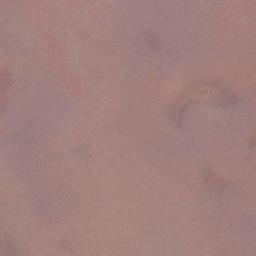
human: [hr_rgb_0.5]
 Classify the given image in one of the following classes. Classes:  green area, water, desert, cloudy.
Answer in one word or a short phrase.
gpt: desert